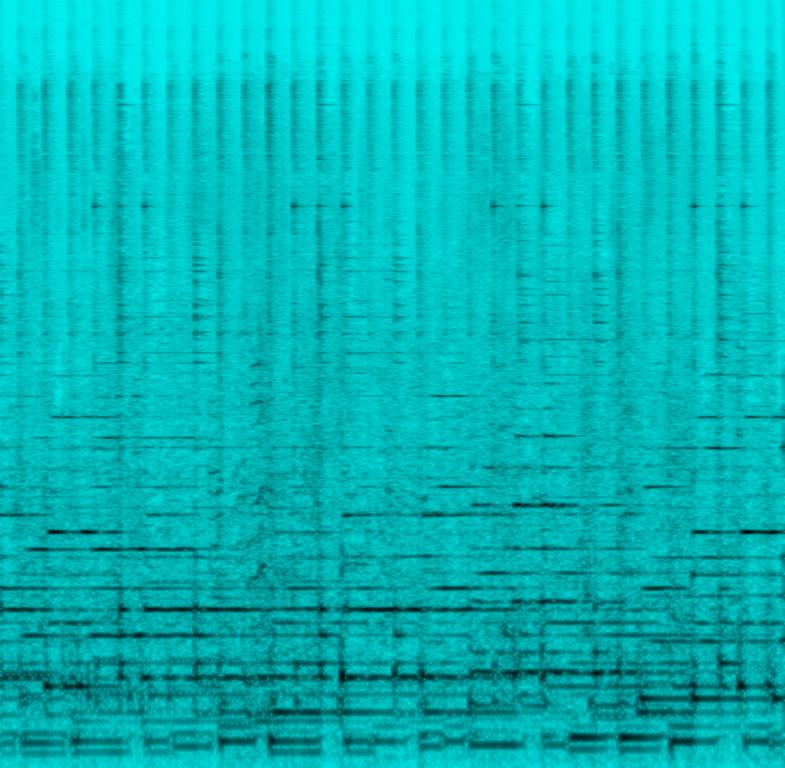
This song is an instrumental. The tempo is slow with a keyboard harmony, steady bass lines, congas and bongo rhythm and sound of an instrument like a harp and string instrument like a ukelele or Hawaiian guitar.The music is soft, mellow, pleasant and simple with the sound of people talking in the background. This is a Regional/Folk Pop instrumental.